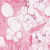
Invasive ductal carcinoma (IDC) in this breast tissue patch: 0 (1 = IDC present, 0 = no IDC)